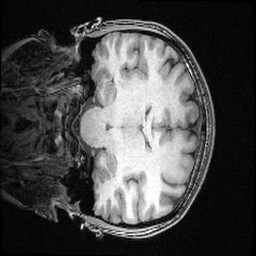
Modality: T1w
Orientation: coronal
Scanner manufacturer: ge
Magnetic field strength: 3 T
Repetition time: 0.008572 s
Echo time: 0.003384 s